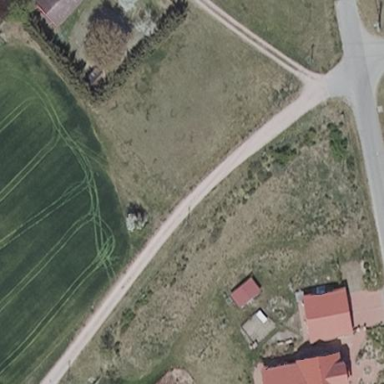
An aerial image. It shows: Open area covered with grass.